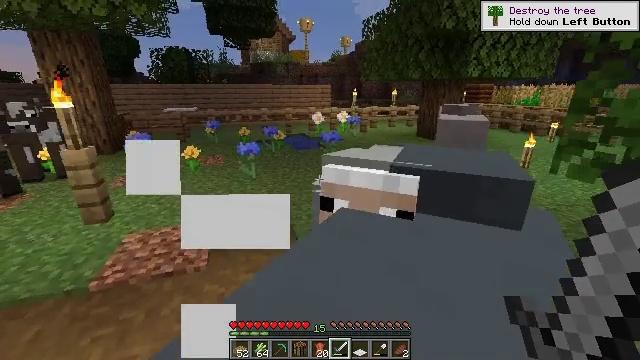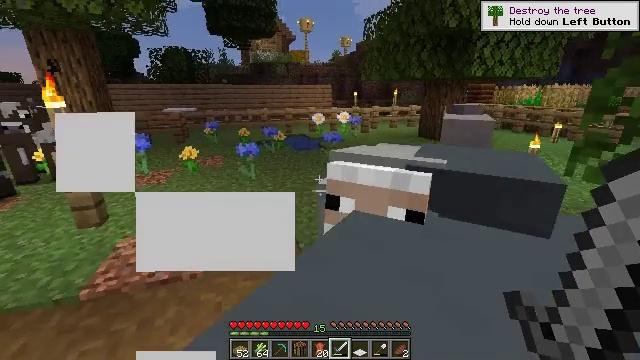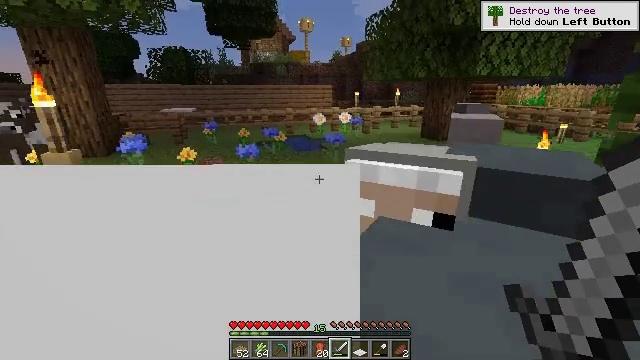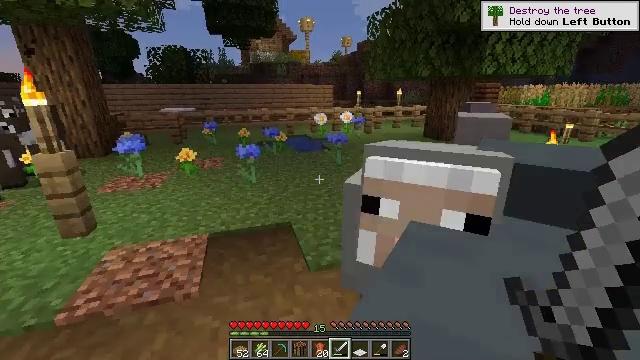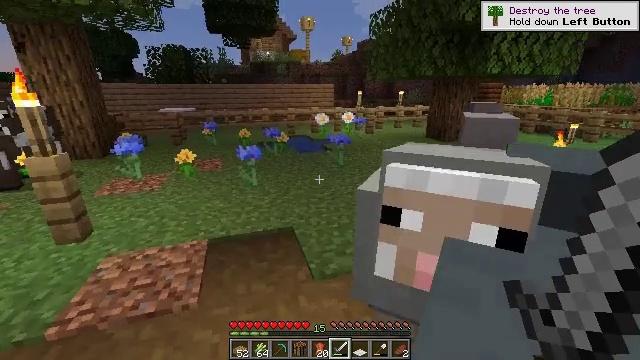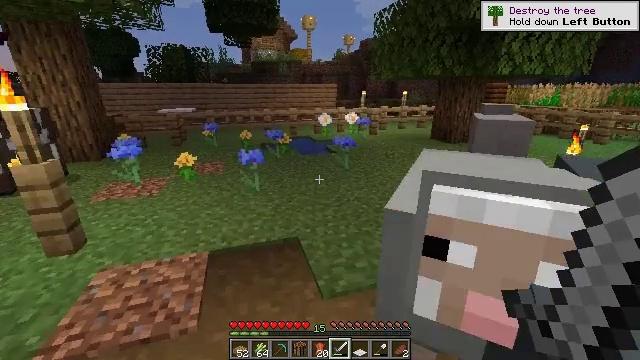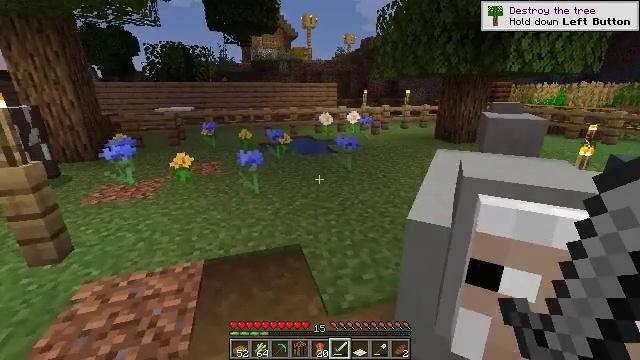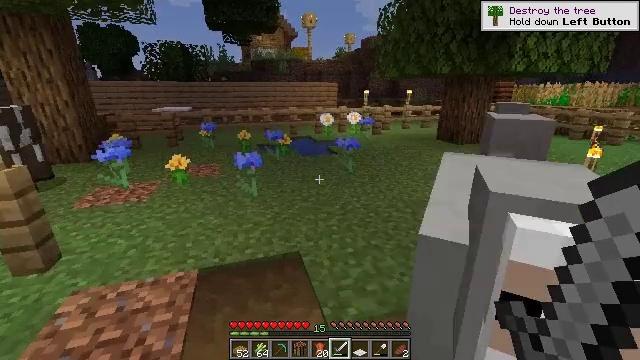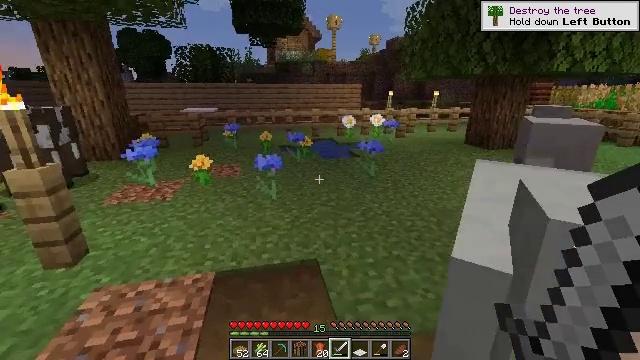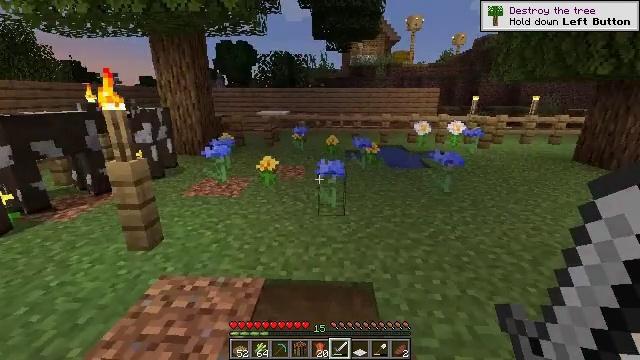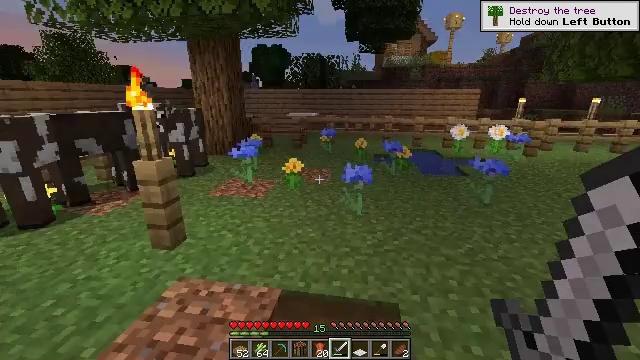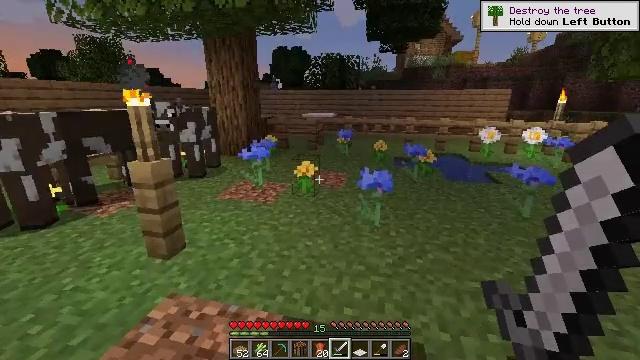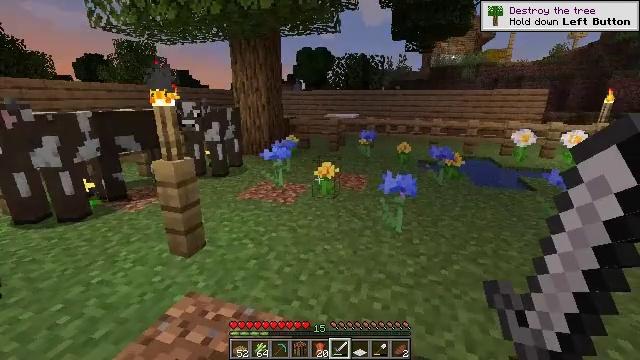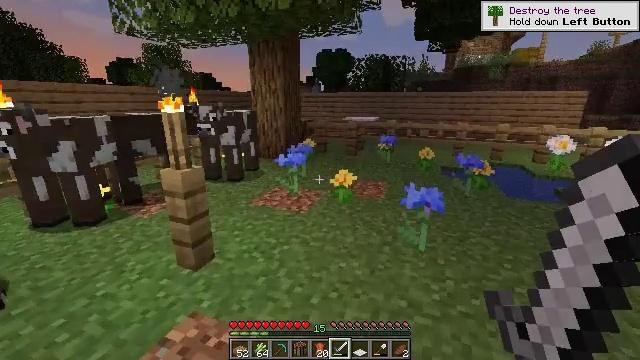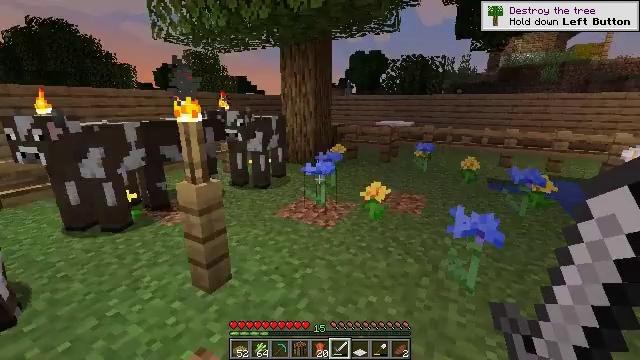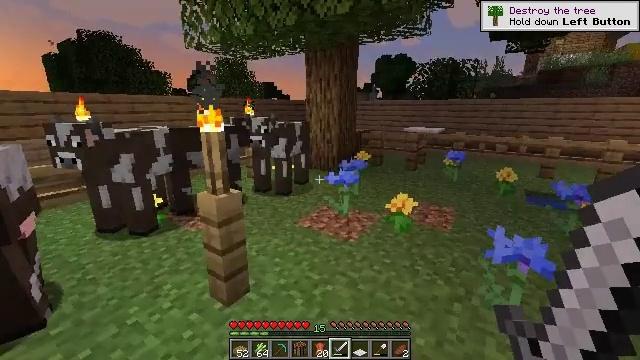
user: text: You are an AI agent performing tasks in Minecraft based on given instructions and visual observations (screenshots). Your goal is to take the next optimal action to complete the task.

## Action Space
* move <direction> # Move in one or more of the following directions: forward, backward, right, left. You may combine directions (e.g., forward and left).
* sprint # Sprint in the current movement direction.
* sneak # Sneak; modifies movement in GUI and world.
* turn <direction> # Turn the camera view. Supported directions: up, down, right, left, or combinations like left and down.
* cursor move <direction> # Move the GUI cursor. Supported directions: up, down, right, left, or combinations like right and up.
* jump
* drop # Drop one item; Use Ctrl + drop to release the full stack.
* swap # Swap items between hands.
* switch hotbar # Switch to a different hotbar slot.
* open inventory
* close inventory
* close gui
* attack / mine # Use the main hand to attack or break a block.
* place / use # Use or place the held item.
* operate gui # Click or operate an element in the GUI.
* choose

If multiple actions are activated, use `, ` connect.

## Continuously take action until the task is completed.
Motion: motion action
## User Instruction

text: Hunt a cow.
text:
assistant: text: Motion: move forward
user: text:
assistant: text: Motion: move forward
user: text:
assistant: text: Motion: move forward
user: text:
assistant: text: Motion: move forward
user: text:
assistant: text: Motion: move forward
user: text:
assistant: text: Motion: move forward
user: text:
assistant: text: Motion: move forward
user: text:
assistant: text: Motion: move forward, turn left
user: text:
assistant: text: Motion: move forward, turn left
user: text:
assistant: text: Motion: move forward, turn left
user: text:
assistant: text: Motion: move forward, turn left
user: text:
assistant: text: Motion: move forward, turn left
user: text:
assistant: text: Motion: move forward, turn left
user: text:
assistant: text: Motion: move forward, turn left
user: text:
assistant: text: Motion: move forward, turn left
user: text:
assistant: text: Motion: move forward, turn left and up
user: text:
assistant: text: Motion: move forward, turn left and up
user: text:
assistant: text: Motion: move forward
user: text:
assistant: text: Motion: move forward
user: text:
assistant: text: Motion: move forward
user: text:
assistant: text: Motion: move forward
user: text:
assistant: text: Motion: move forward
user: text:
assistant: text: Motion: move forward
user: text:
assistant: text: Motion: move forward
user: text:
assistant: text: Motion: move forward
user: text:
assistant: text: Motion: move forward
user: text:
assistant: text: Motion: move forward
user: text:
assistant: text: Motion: move forward, attack / mine
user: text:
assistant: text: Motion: move forward, attack / mine
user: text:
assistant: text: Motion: move forward, attack / mine